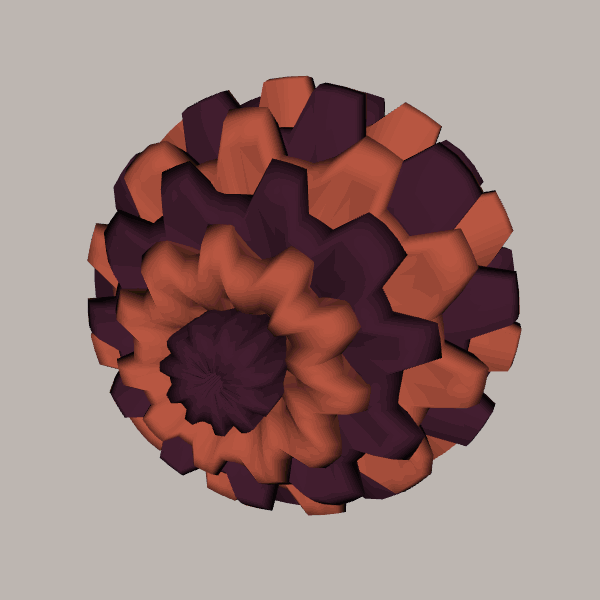
Background: light